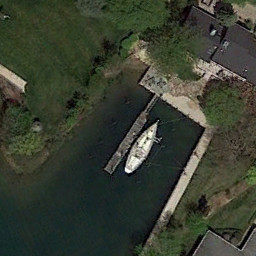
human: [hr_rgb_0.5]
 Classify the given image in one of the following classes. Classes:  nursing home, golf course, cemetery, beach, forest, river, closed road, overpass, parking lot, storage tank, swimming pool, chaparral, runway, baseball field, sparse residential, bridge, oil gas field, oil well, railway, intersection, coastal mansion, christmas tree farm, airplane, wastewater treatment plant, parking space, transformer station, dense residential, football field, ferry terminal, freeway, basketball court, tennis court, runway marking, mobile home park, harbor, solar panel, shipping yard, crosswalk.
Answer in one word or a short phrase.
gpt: ferry terminal